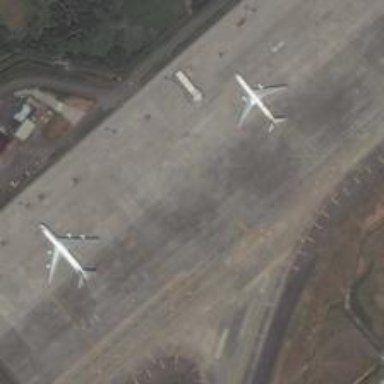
Two silver-gray planes parked on the runway and there are some low buildings aside .